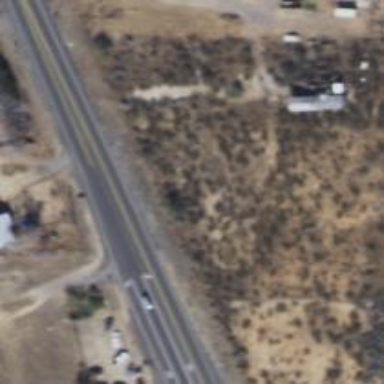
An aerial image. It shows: Asphalt road classified as trunk highway.